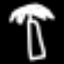
Label: palm tree